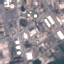
Label: Industrial